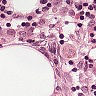
Metastatic tissue present: no